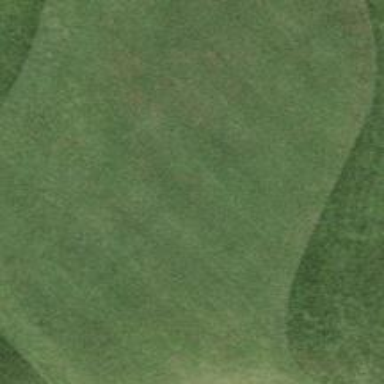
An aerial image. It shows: View of golf hole.